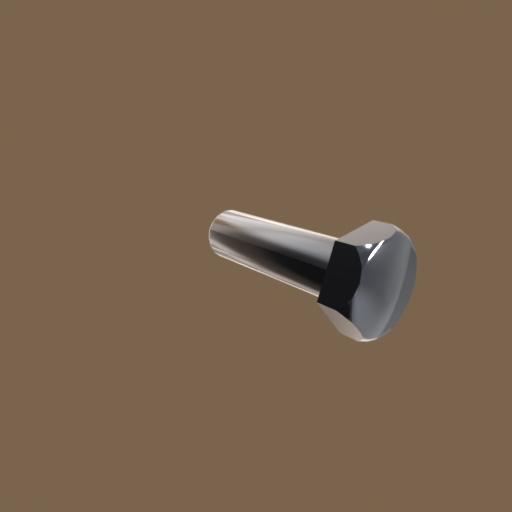
Label: bolt